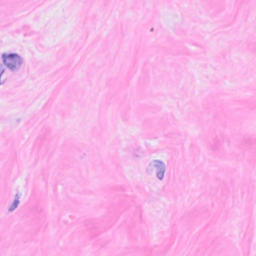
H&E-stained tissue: Breast